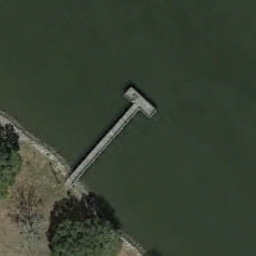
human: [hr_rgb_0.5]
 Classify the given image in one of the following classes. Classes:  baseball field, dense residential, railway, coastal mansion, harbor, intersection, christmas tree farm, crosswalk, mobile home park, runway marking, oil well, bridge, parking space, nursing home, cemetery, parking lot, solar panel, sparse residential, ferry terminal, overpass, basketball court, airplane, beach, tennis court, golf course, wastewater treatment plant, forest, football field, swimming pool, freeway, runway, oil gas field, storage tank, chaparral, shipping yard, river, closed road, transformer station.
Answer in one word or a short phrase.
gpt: ferry terminal